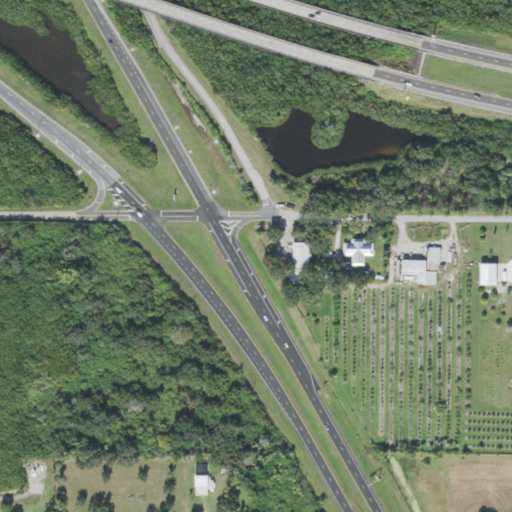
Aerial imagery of island in Florida named Terra Ceia Island containing open development, low intensity development, woody wetlands, medium intensity development, herbaceous wetlands, and shrub